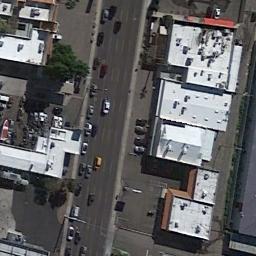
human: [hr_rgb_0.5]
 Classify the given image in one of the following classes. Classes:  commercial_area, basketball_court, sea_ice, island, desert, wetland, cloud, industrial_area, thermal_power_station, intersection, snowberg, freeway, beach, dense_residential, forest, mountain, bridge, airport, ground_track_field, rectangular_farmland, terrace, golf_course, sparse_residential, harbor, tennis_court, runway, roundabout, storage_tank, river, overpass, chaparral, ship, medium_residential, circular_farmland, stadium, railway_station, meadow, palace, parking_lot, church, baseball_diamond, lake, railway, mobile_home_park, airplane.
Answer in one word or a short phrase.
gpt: freeway